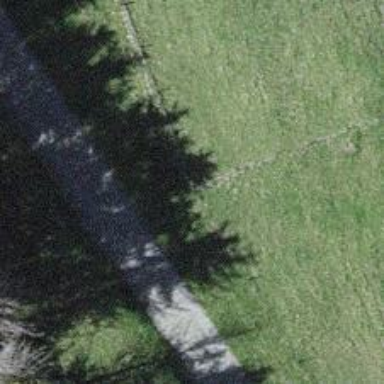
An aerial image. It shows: Fence is in the image.